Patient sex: F
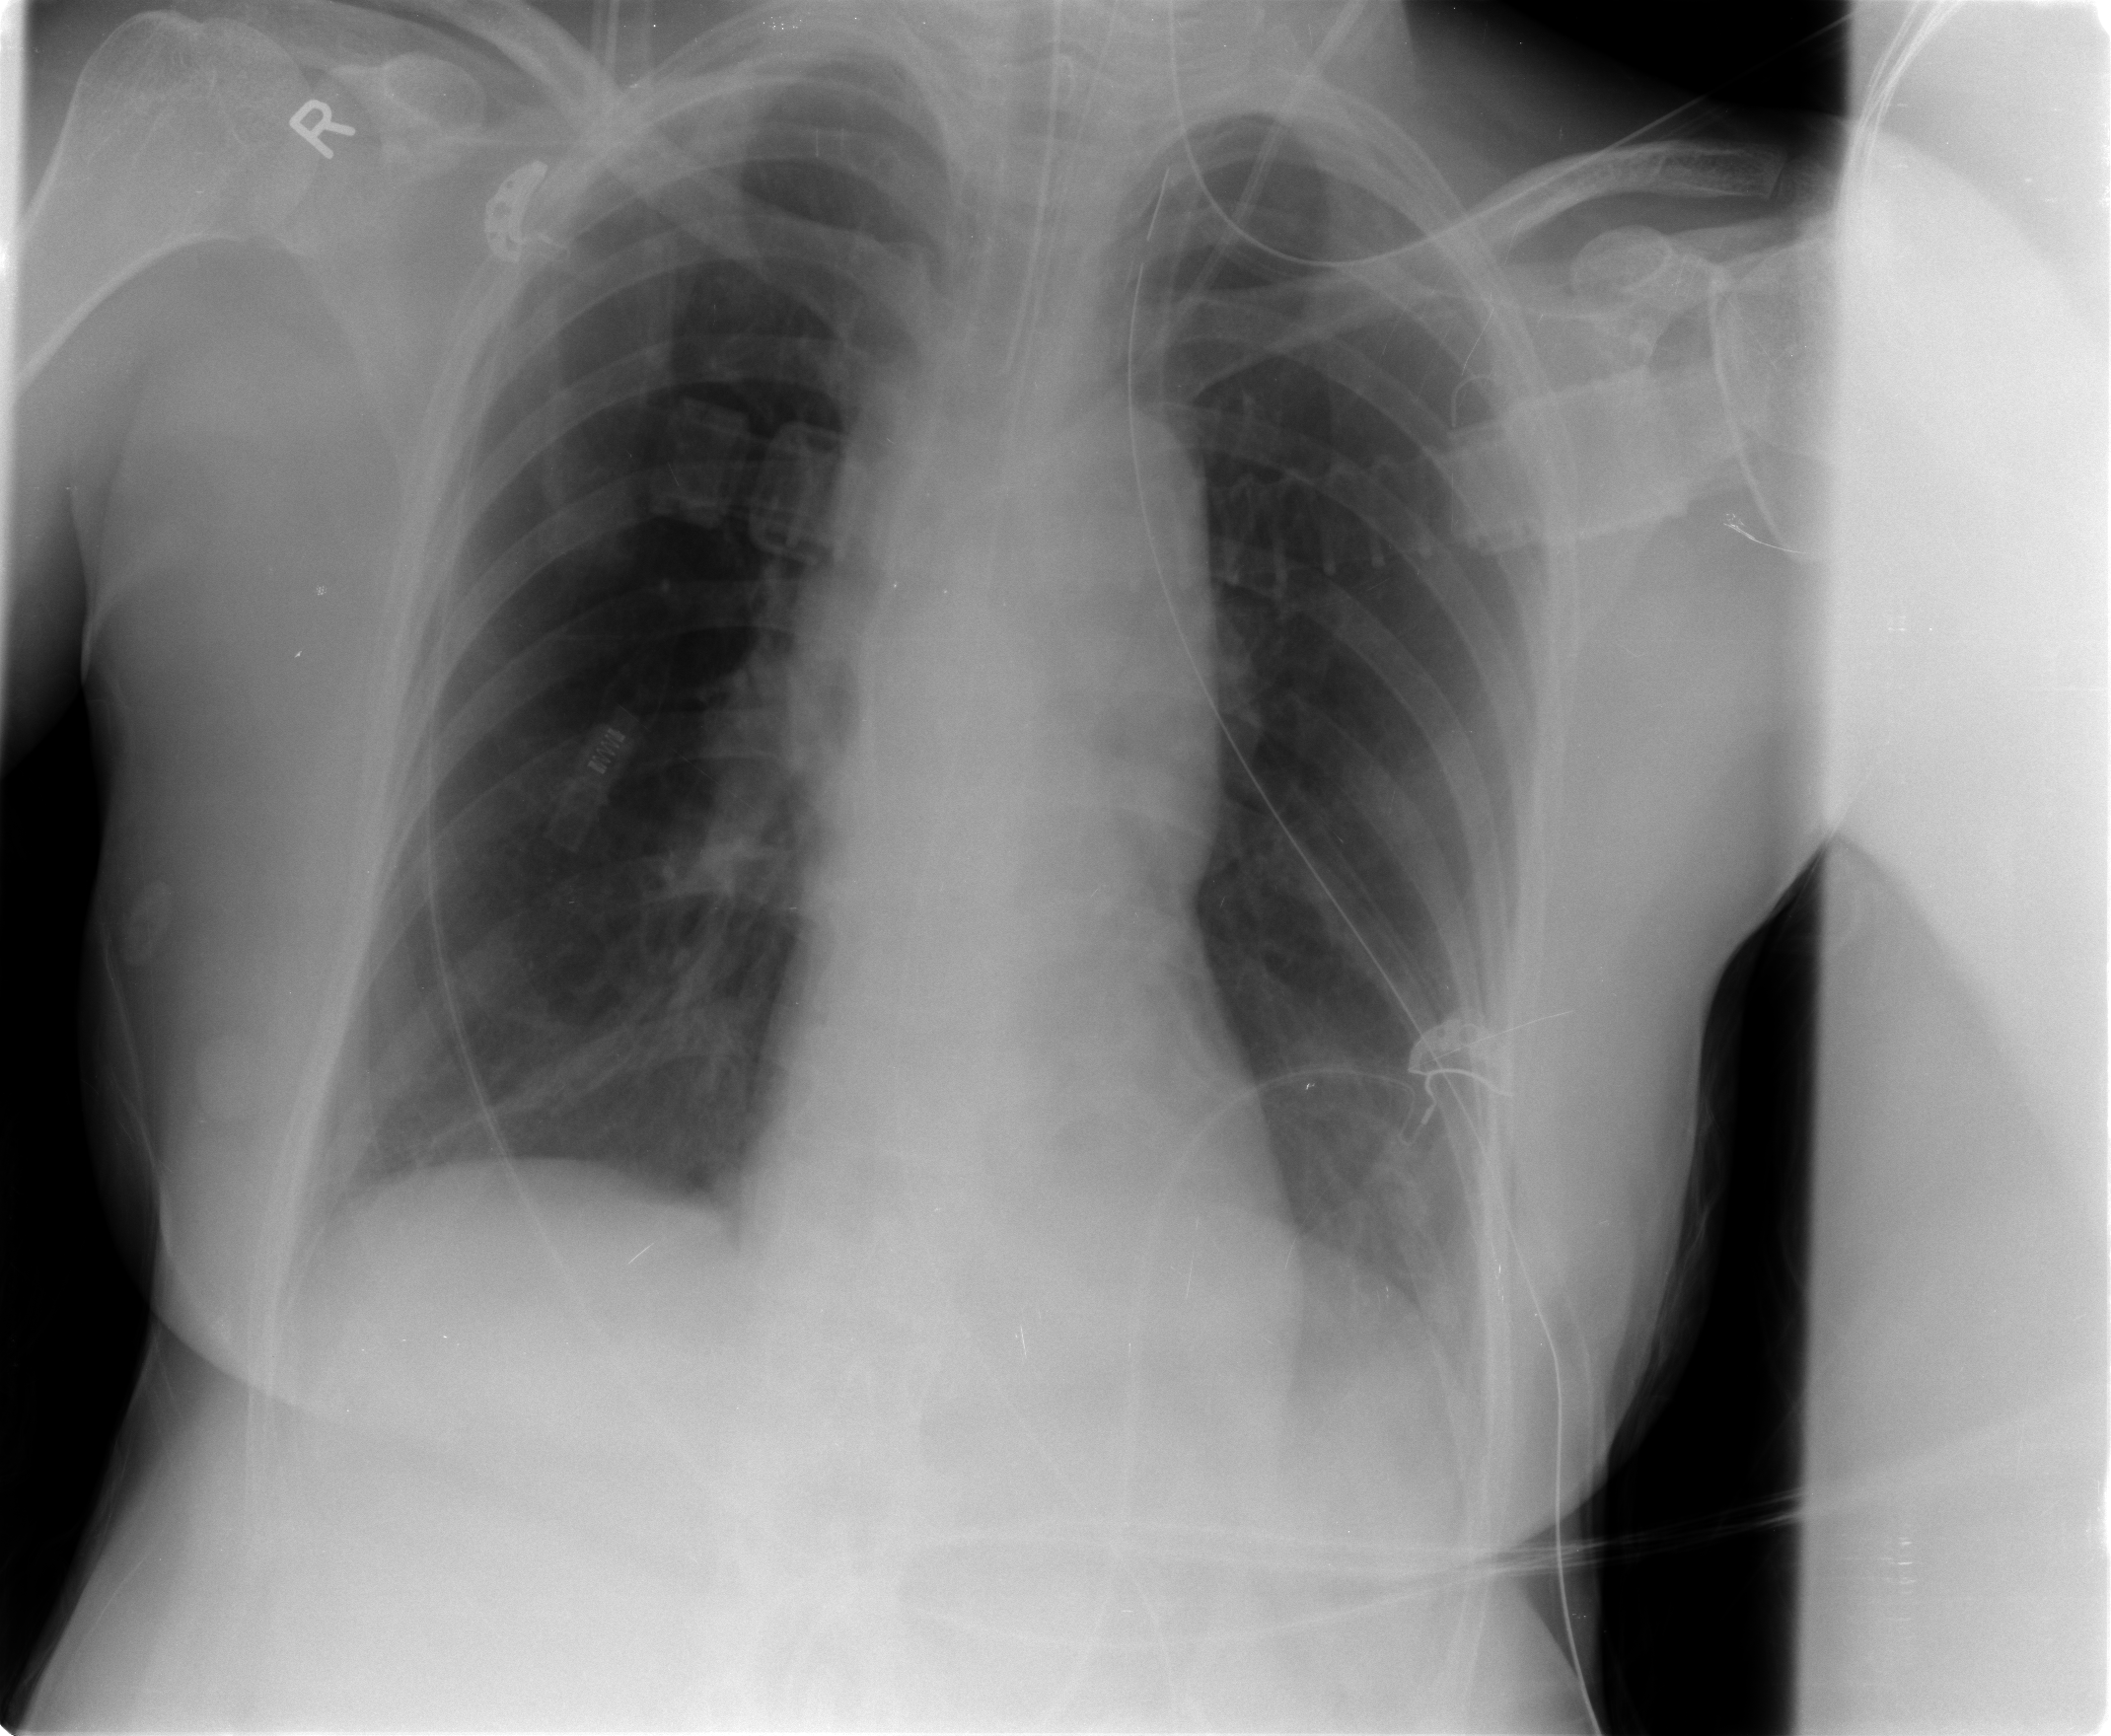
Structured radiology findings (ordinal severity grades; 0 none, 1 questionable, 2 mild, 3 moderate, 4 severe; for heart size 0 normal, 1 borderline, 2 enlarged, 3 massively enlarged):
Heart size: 0
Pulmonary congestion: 1
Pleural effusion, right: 1
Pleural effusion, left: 2
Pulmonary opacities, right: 0
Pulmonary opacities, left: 0
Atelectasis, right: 1
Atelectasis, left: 2